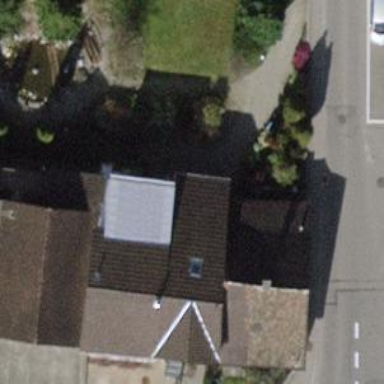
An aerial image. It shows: Semidetached house.